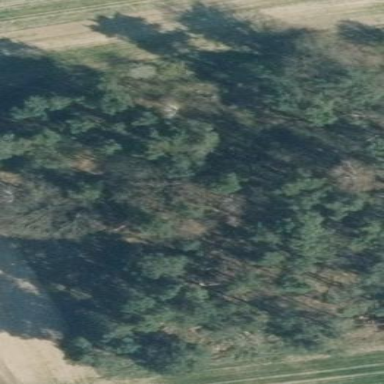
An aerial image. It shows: Forest area.